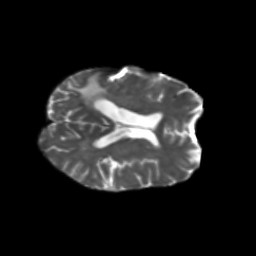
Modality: T2w
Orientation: axial
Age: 58
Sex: female
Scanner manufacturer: siemens
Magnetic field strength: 3 T
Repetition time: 5.47 s
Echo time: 0.0854 s